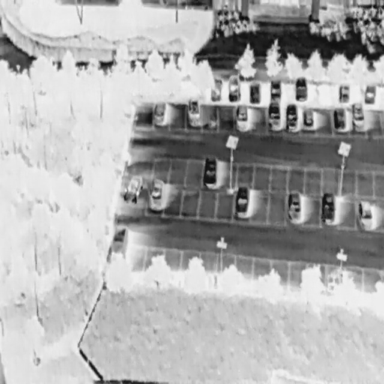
There are 23 Cars in the infrared image.